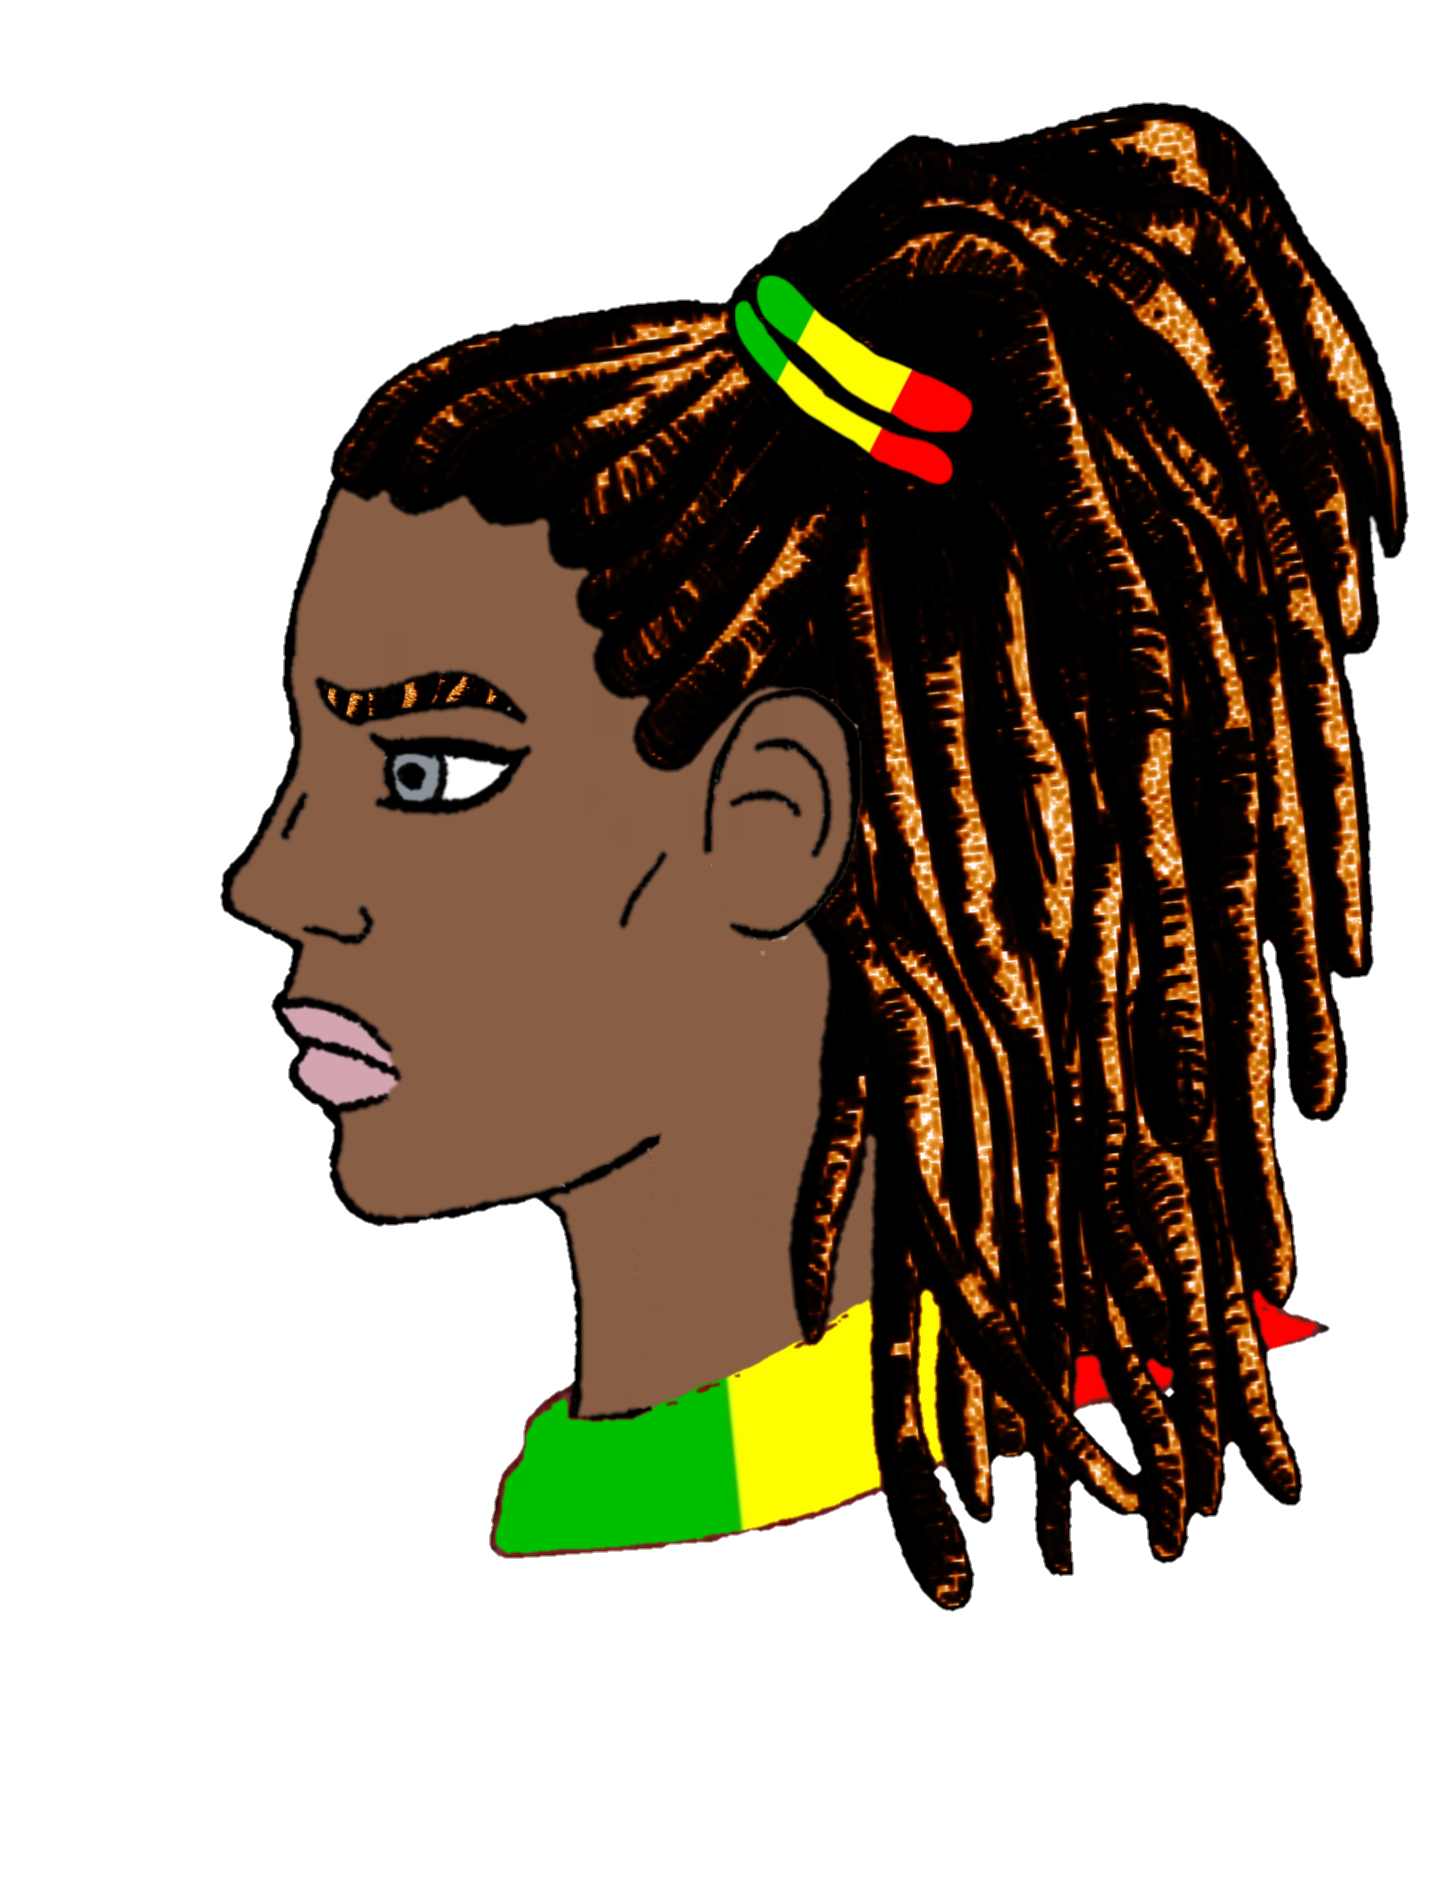
Label: 4_Yes_Chad